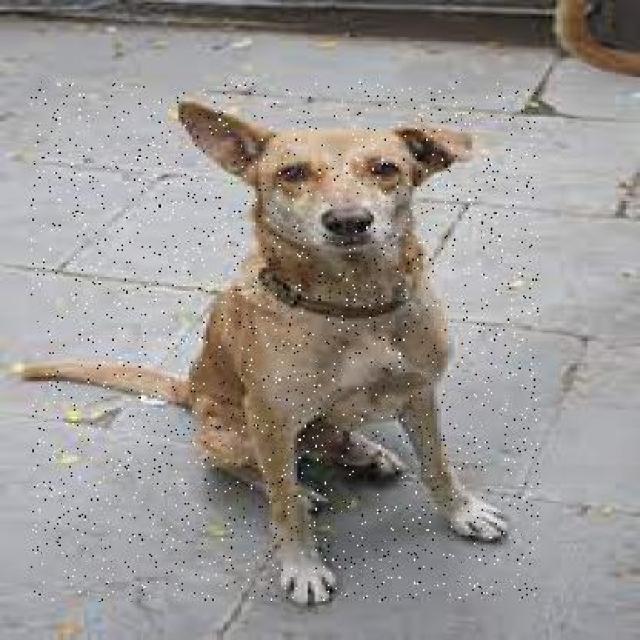
Healthy canine skin — no visible lesions, inflammation, or abnormalities. The skin and coat appear normal.